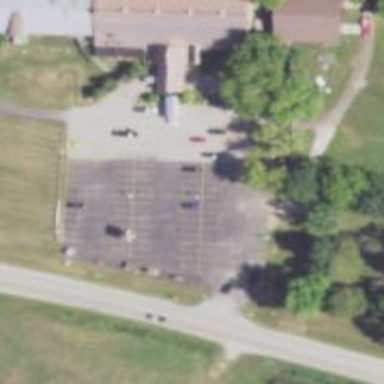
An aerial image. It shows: Parking area.